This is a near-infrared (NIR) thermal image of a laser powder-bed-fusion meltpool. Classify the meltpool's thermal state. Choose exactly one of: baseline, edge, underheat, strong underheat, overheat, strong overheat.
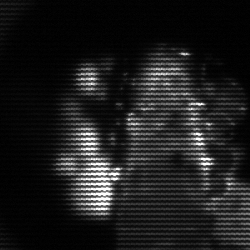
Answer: baseline